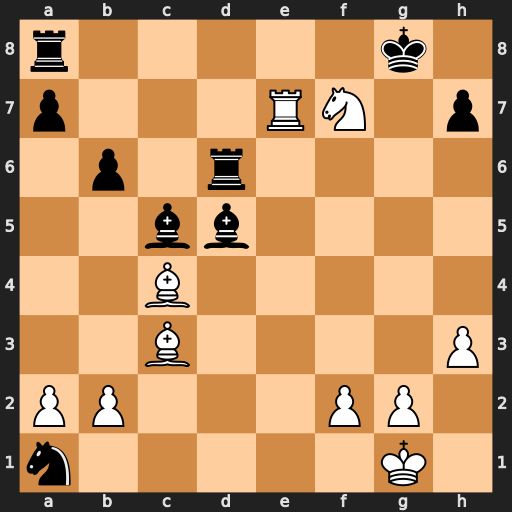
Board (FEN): r5k1/p3RN1p/1p1r4/2bb4/2B5/2B4P/PP3PP1/n5K1
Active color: w
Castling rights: -
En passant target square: -
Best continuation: Nxd6 Bxc4 Rg7+ Kf8 Nxc4